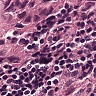
Metastatic tissue present: yes